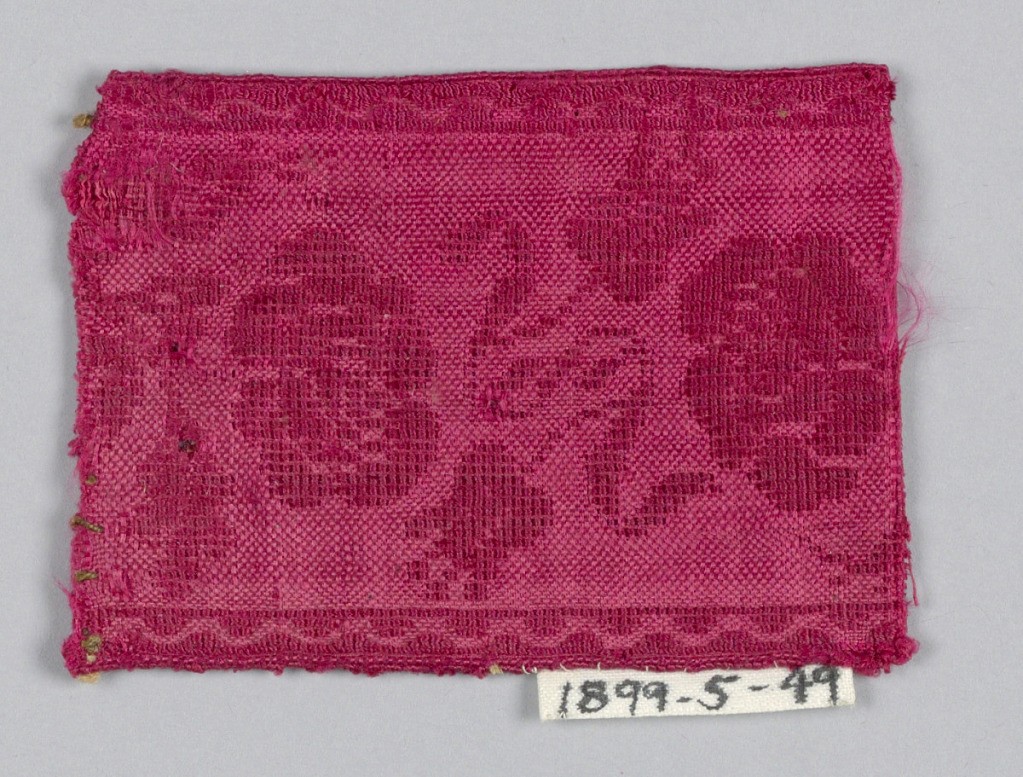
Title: Fragment
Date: mid-19th century
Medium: silk Technique: woven
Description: Red fragment has an incomplete repeat of roses with buds and leaves arranged diagonally.